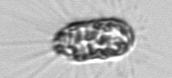
Label: Corethron_hystrix